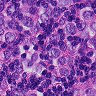
Metastatic tissue present: yes